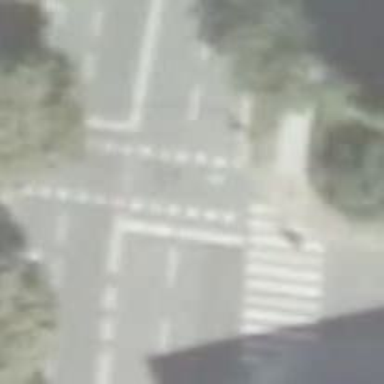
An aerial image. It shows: Crossing for cyclists.